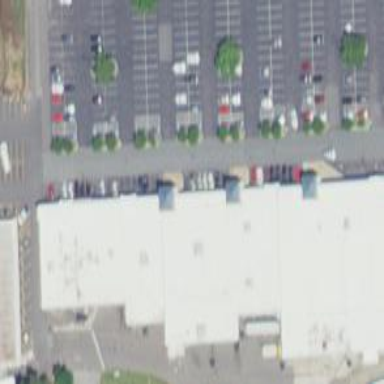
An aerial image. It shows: Retail building.